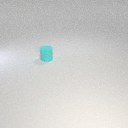
small cyan rubber cylinder